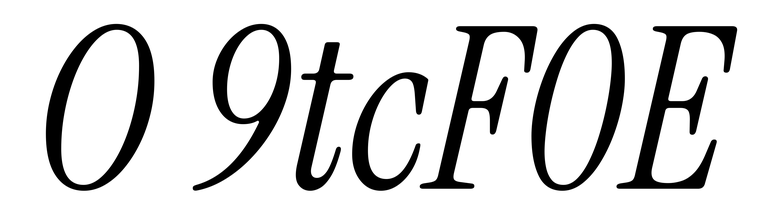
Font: InstrumentSerif-Italic